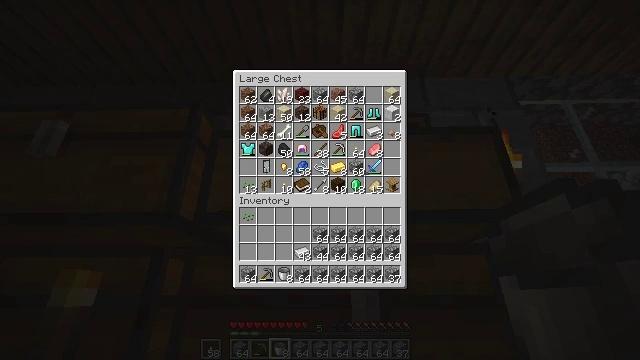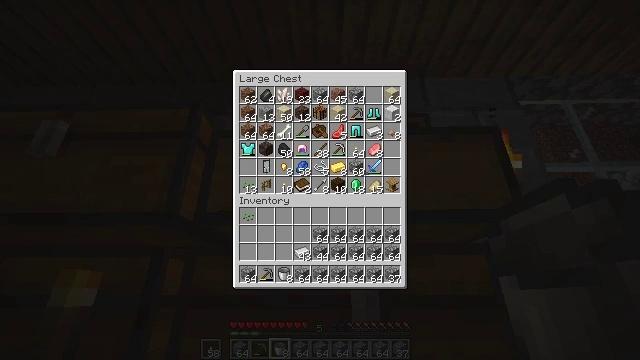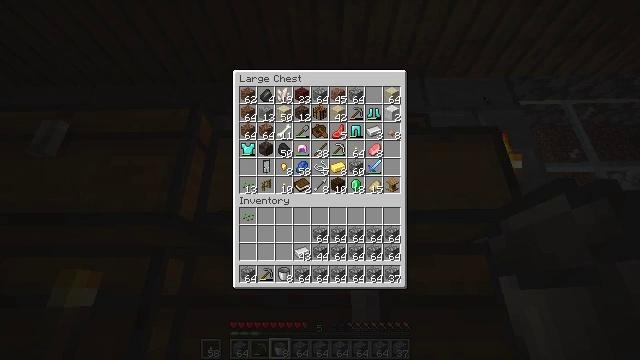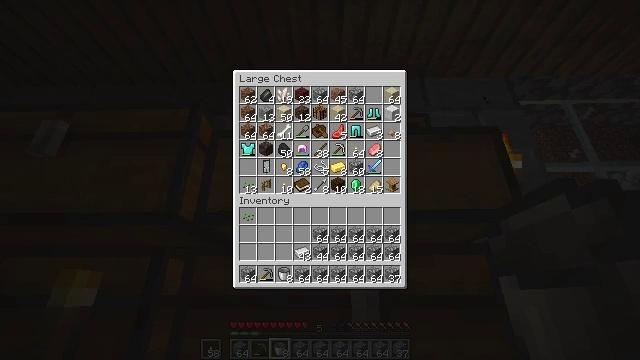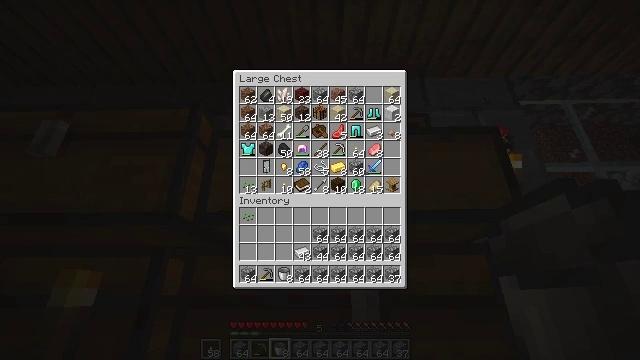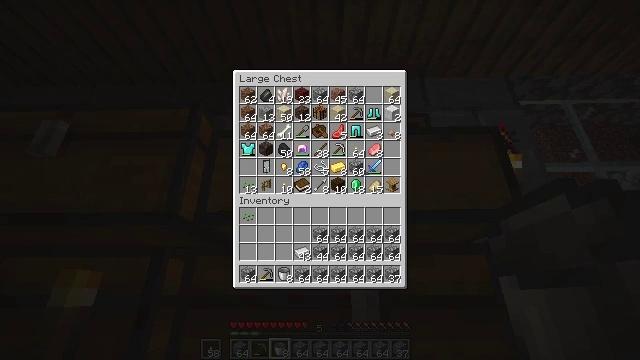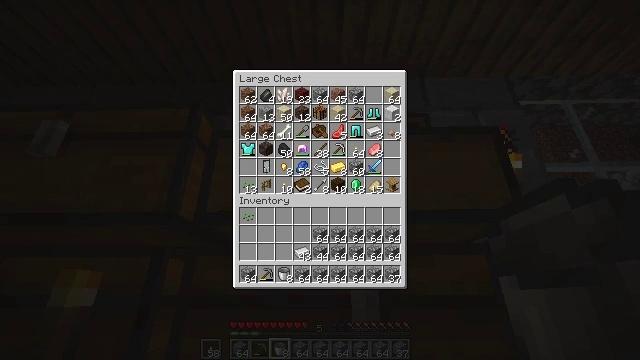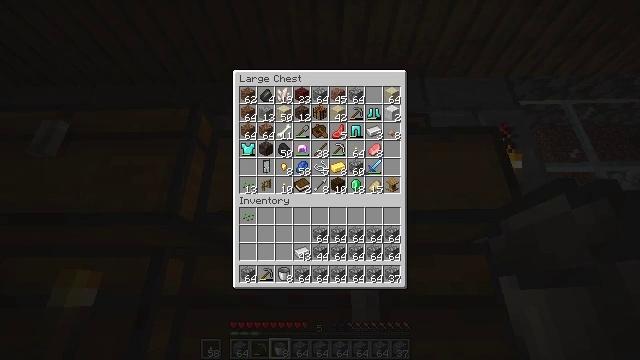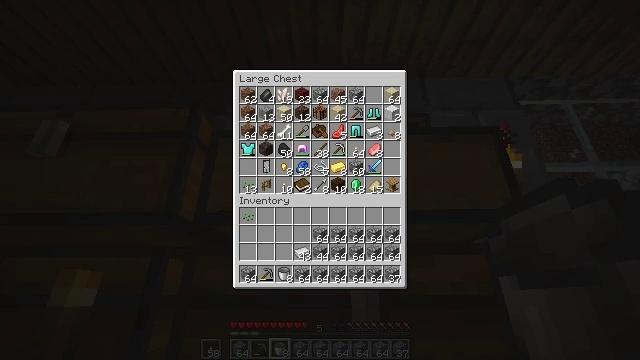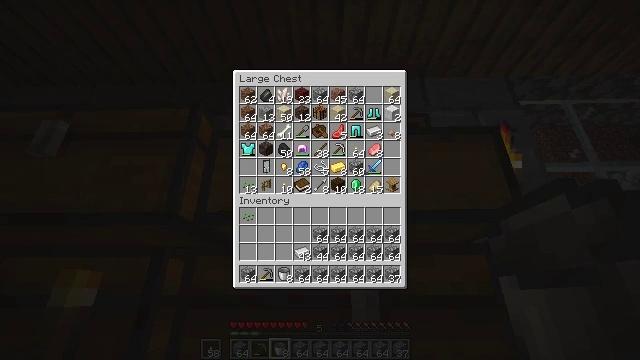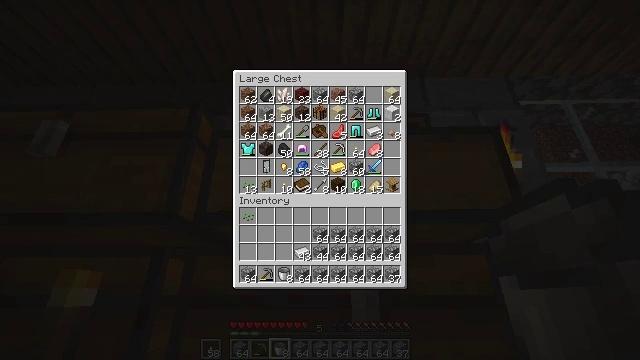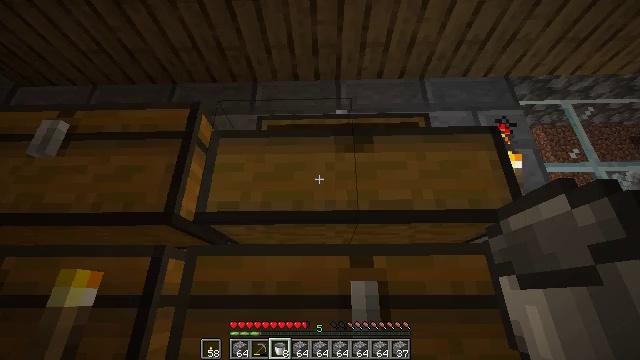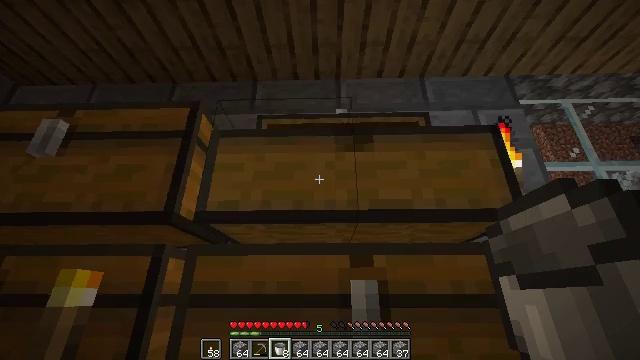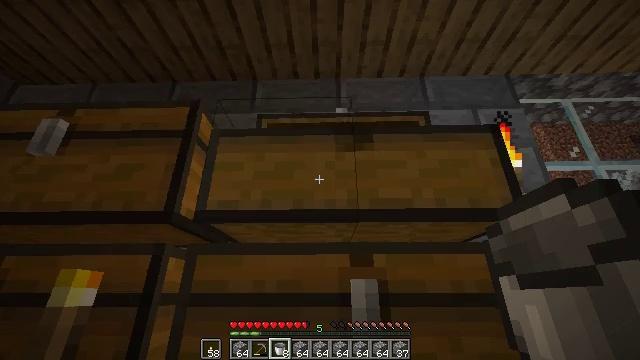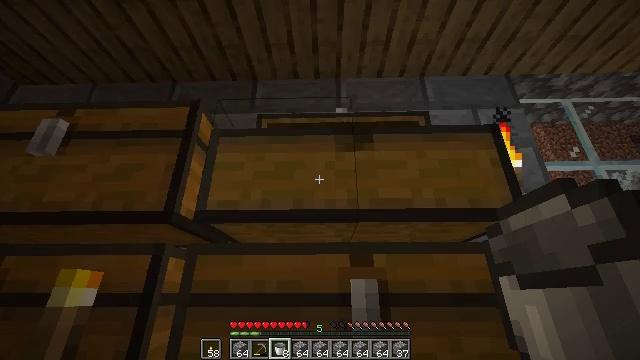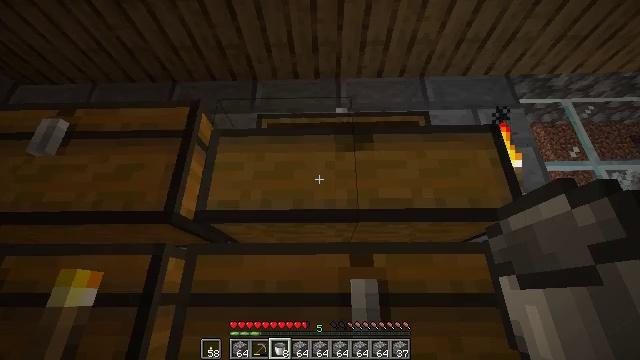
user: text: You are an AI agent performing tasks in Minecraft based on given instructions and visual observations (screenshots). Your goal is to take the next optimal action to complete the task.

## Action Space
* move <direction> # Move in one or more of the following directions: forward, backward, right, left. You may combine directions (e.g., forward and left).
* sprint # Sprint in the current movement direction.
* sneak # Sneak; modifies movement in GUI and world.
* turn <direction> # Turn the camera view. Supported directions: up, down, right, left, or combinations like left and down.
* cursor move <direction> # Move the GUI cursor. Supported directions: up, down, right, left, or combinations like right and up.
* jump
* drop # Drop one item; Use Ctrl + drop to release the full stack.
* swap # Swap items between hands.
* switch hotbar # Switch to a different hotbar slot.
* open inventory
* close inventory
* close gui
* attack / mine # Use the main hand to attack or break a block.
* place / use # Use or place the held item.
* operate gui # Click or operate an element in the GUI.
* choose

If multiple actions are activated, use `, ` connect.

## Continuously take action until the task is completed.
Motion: motion action
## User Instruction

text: Craft a dark oak trapdoor.
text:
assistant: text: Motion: no_op
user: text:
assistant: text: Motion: no_op
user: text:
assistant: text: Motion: no_op
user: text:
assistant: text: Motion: no_op
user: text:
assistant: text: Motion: no_op
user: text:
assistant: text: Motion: no_op
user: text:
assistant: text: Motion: no_op
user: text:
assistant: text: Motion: no_op
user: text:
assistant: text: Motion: no_op
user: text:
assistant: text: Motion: no_op
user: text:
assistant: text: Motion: no_op
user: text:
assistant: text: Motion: close gui
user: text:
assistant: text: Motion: no_op
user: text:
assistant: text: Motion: no_op
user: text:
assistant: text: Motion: no_op
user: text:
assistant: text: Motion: no_op
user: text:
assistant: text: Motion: move left
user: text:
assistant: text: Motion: move left
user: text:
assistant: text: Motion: move left
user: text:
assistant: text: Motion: move left
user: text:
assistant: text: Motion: move left
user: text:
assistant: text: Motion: move left
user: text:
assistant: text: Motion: move left
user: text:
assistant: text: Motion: use / place
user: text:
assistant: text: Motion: use / place
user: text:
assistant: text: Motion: use / place
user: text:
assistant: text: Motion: use / place
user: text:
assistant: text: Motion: no_op
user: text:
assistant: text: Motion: open gui
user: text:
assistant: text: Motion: no_op